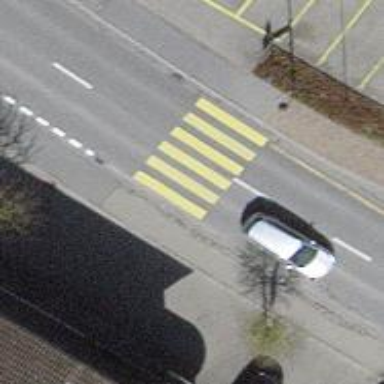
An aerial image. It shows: Uncontrolled zebra crossing with notable zebra markings.